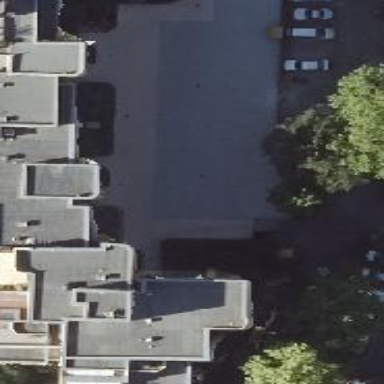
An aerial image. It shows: Apartment building with flat roof.